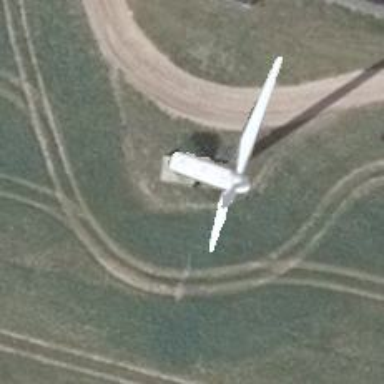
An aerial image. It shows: Wind power generator with wind turbines.